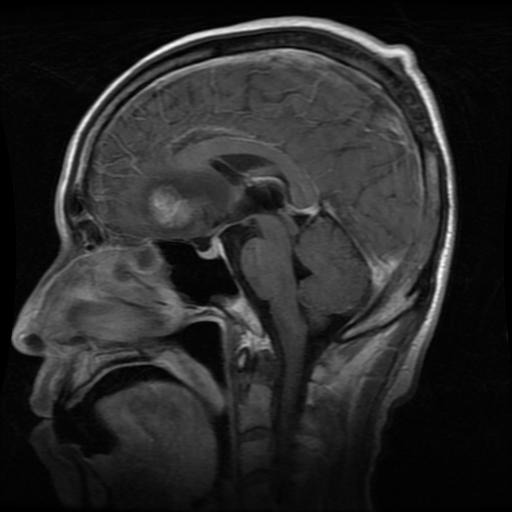
Label: meningioma